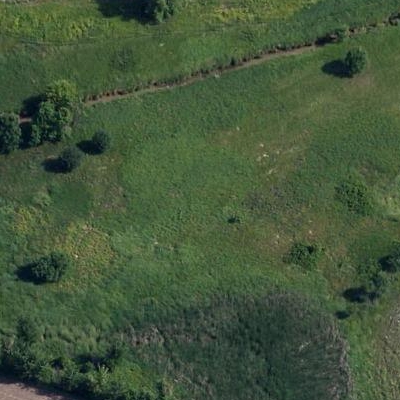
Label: aGrass